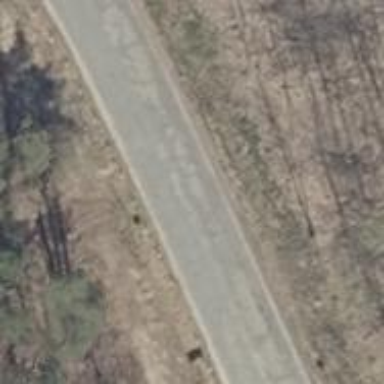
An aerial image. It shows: Secondary road with asphalt surface and lane markings.